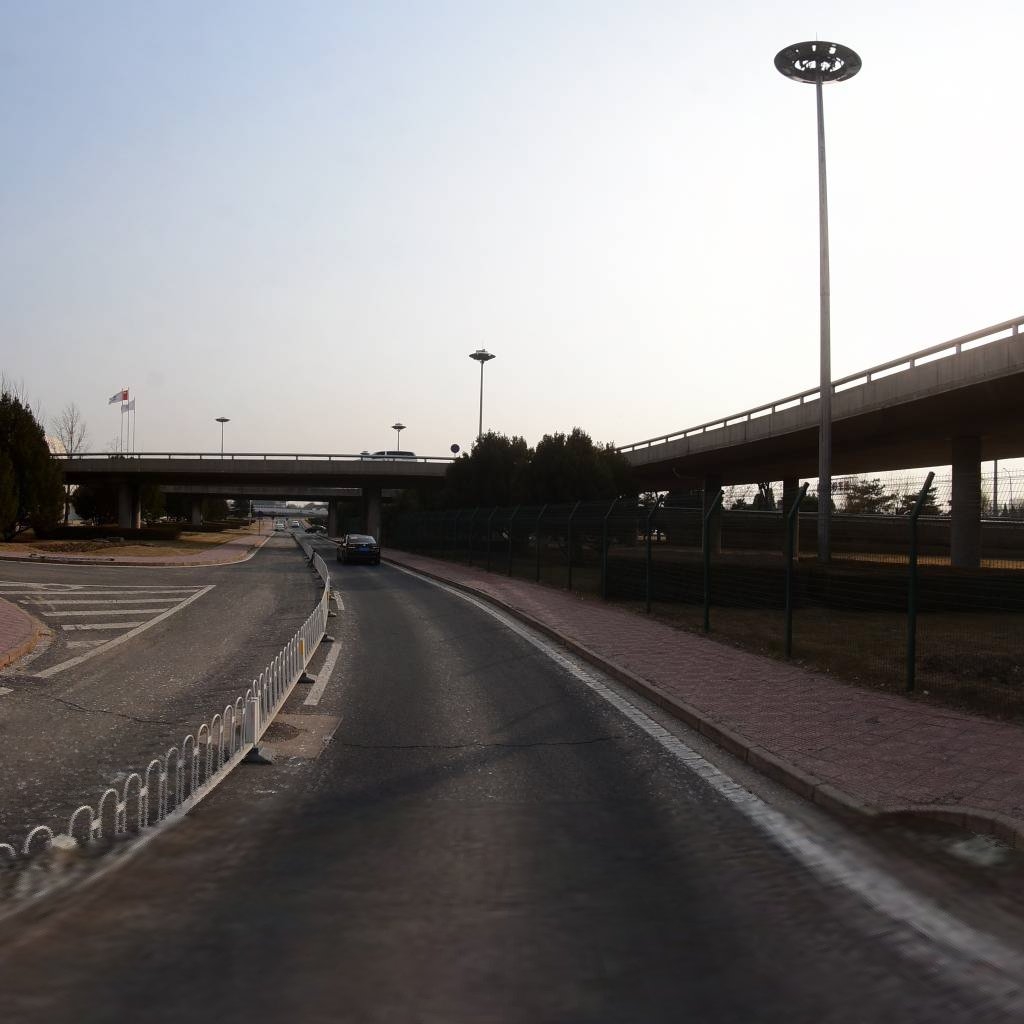
Region: Chaoyang
Road damage annotations: transverse crack, transverse crack, manhole cover